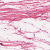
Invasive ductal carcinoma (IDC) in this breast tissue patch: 0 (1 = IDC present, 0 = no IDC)